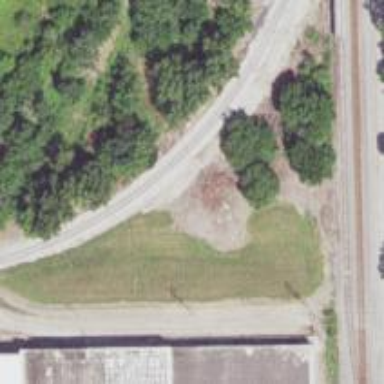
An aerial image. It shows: Rail spur service.